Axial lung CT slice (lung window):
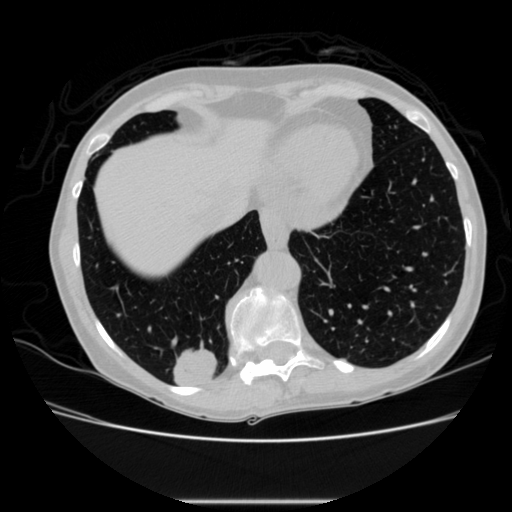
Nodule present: no